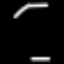
Label: octagon